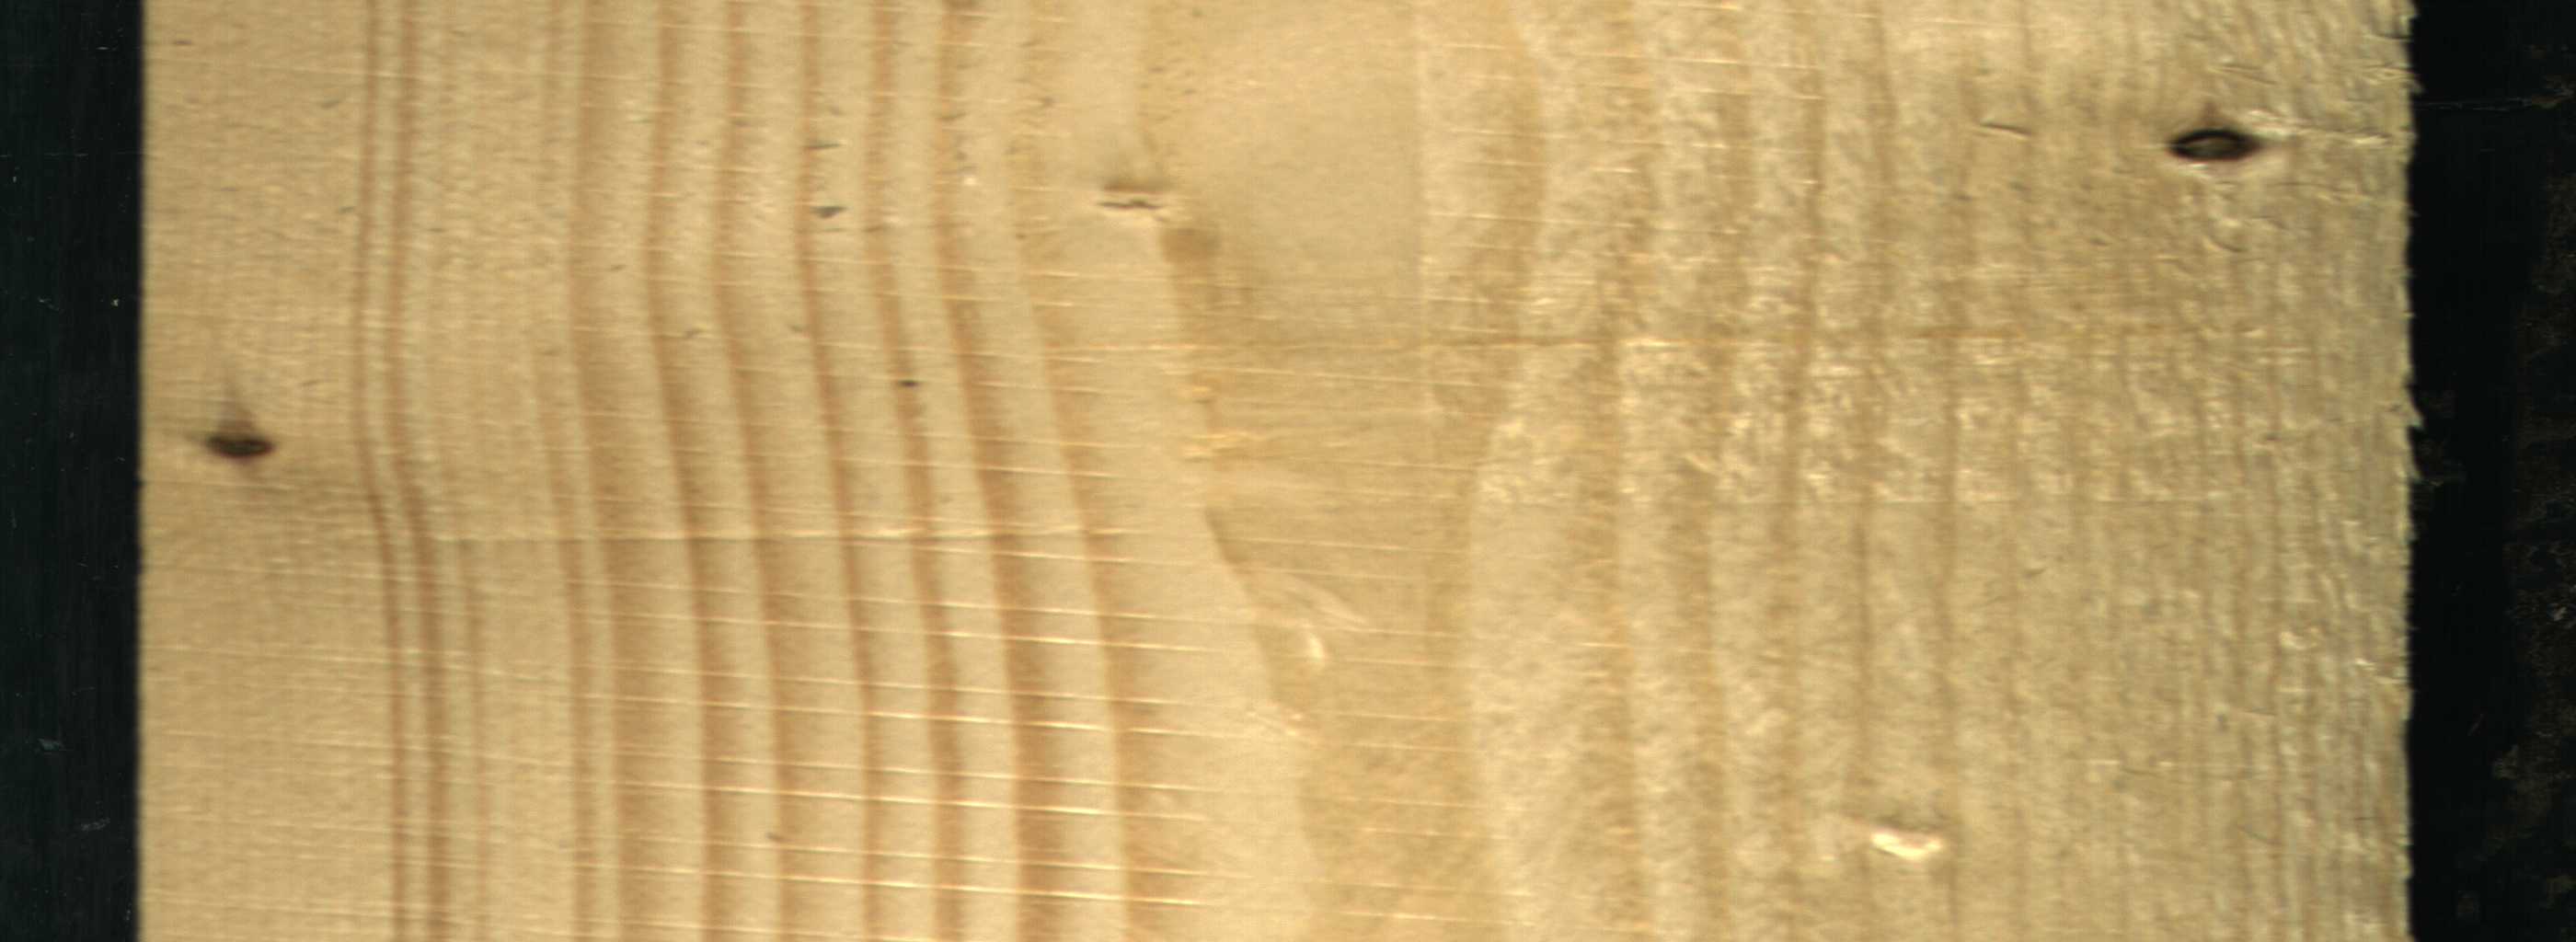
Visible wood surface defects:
Dead_Knot
Dead_Knot